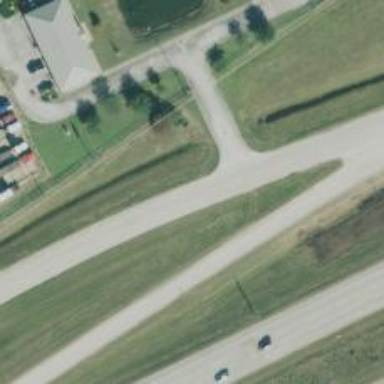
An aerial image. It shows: Secondary road with frontage access.